Question:
I know border has a double attribute. Do I need to hack some positions with border: double to get this to work?
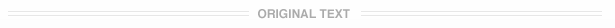
Answer: You can use CSS gradients for this, using color stops to create the lines.
<URL>
'''
p {
background-image: -webkit-linear-gradient(silver 0, silver 1px, white 1px, white 4px, silver 4px, silver 5px, white 5px);
background-image: -moz-linear-gradient(silver 0, silver 1px, white 1px, white 4px, silver 4px, silver 5px, white 5px);
background-image: -ms-linear-gradient(silver 0, silver 1px, white 1px, white 4px, silver 4px, silver 5px, white 5px);
background-image: -o-linear-gradient(silver 0, silver 1px, white 1px, white 4px, silver 4px, silver 5px, white 5px);
background-position: 0 .4em;
}
'''